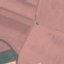
Label: AnnualCrop